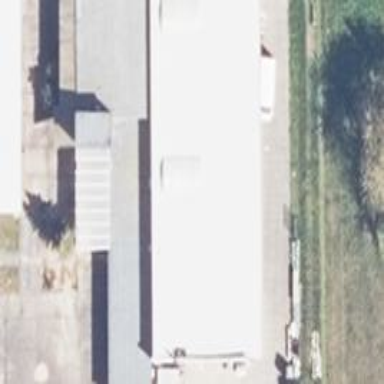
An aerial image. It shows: Industrial building.